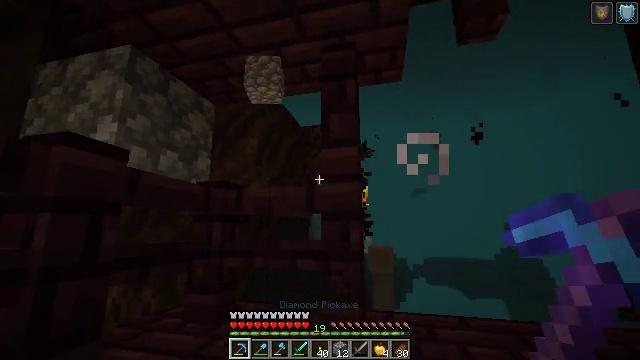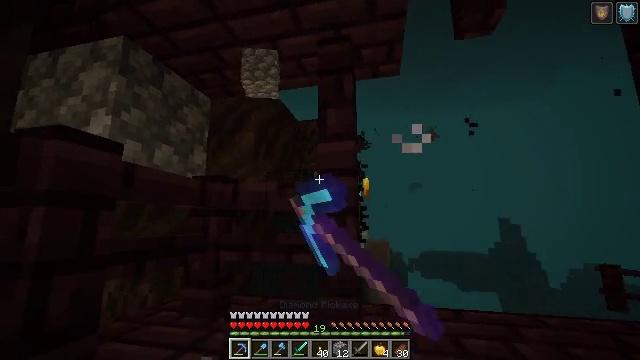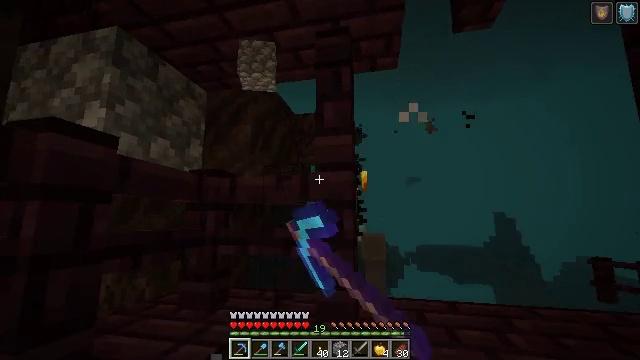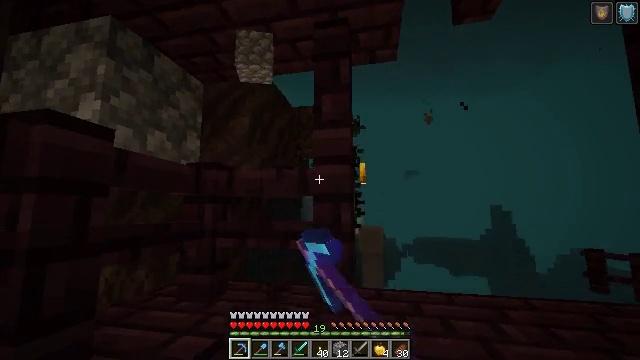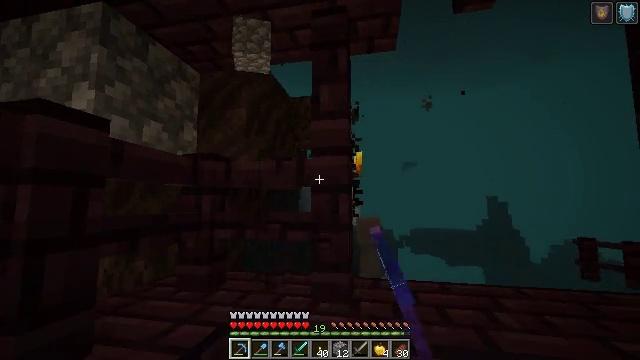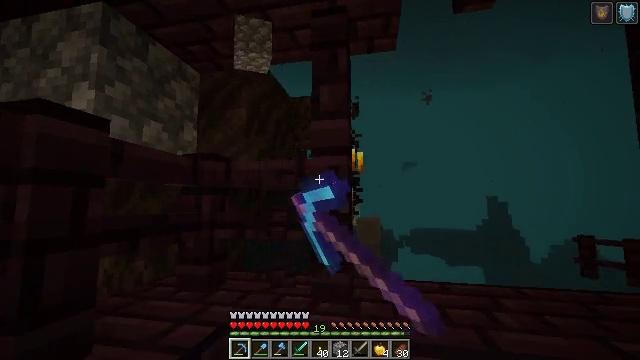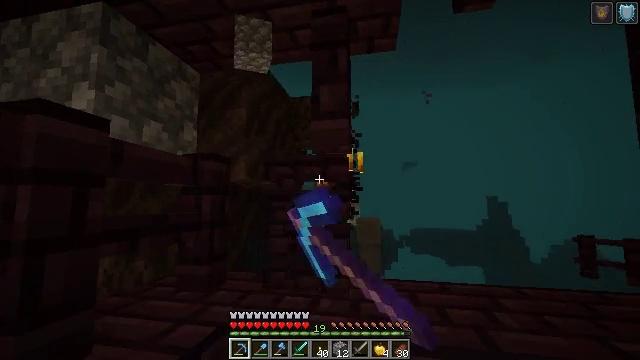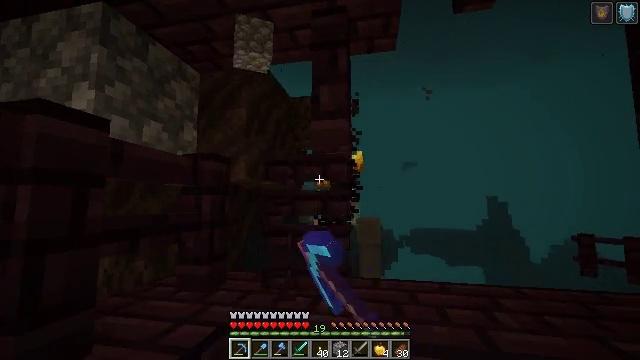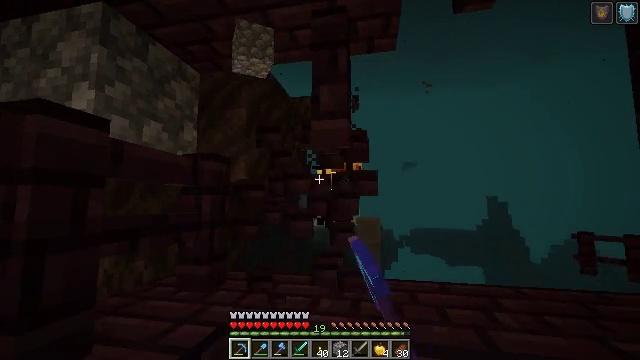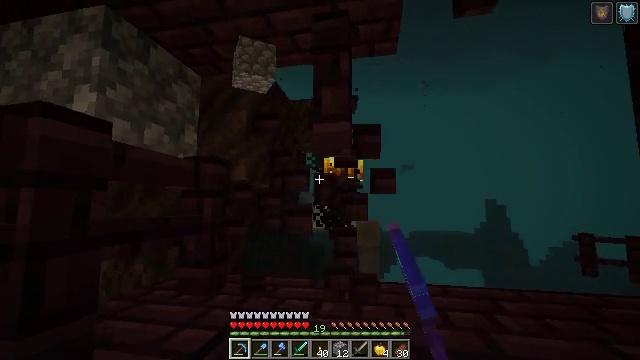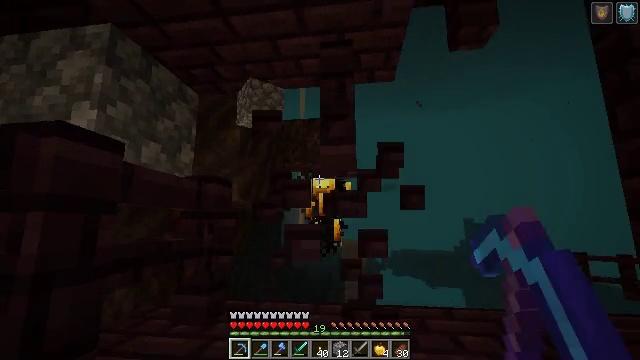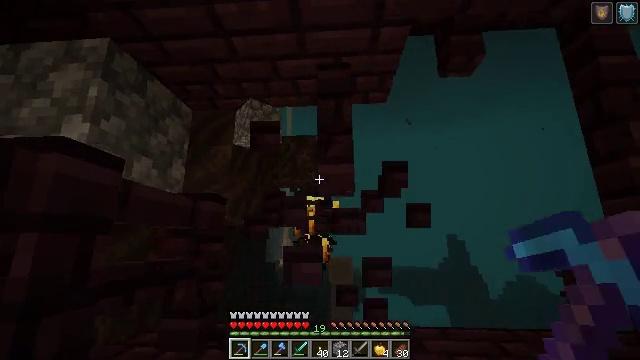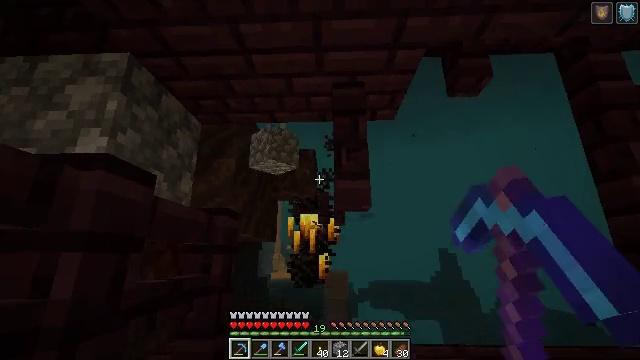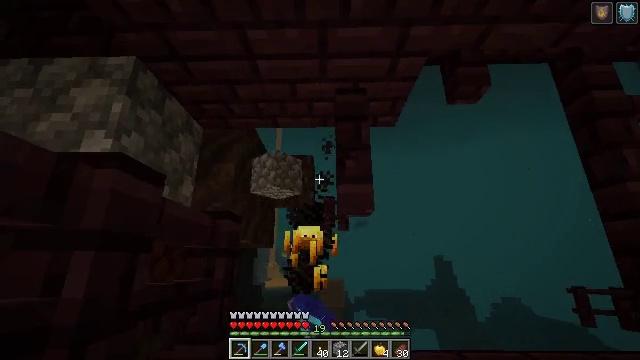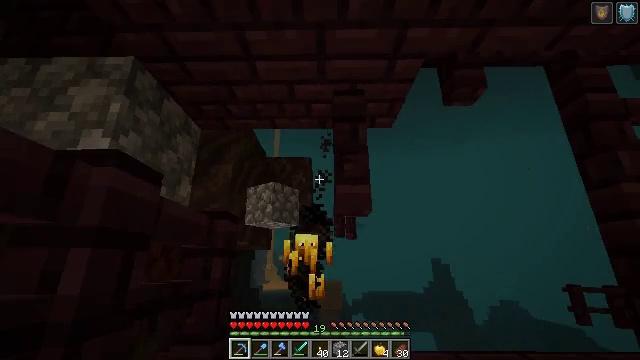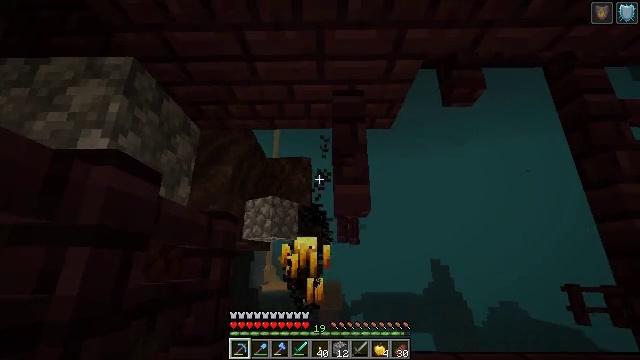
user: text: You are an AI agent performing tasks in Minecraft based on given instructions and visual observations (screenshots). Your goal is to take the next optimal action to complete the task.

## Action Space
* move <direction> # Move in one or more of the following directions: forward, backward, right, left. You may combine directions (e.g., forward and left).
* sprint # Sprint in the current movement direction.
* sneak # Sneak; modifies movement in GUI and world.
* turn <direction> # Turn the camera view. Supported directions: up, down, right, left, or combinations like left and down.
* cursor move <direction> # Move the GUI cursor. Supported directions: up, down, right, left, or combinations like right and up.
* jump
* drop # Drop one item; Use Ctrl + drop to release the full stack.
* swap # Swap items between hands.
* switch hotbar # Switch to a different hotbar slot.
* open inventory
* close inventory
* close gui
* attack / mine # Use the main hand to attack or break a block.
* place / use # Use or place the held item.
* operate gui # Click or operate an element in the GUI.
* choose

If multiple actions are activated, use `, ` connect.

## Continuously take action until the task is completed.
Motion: motion action
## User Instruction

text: Collect the nether brick fence using a pickaxe.
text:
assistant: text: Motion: turn down, attack / mine
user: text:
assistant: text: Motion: turn down, attack / mine
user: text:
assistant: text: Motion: turn down, attack / mine
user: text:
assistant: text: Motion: turn down, attack / mine
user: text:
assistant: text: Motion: attack / mine
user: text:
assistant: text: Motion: attack / mine
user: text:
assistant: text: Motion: attack / mine
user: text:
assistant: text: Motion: attack / mine
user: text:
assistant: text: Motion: move left, attack / mine
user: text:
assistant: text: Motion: move left, turn right and up, attack / mine
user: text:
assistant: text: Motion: move left, turn right and up, attack / mine
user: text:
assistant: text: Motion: turn right and up, attack / mine
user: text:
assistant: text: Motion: turn right and up, attack / mine
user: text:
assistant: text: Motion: attack / mine
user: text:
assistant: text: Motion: attack / mine
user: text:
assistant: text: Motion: attack / mine
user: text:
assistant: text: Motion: attack / mine
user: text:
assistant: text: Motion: attack / mine
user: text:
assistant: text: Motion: attack / mine
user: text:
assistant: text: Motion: attack / mine
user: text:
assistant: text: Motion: turn right, attack / mine
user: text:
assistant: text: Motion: attack / mine
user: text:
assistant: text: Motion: attack / mine
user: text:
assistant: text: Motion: attack / mine
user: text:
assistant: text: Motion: attack / mine
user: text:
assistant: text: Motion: attack / mine
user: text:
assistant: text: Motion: attack / mine
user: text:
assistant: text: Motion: attack / mine
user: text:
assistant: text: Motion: attack / mine
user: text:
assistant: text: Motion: attack / mine